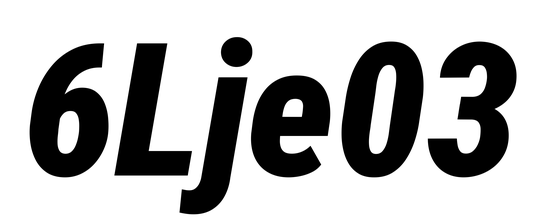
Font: Roboto-Italic_Condensed_Black_Italic